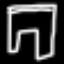
Label: pants